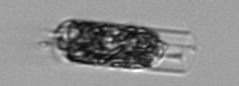
Label: Hemiaulus